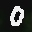
Label: 0